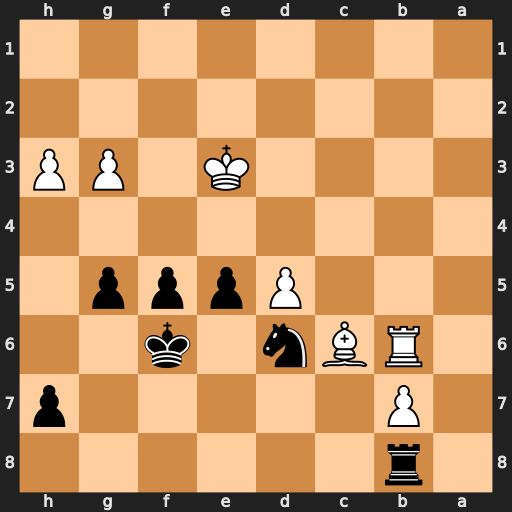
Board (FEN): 1r6/1P5p/1RBn1k2/3Pppp1/8/4K1PP/8/8
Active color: b
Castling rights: -
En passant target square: -
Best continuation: Nc4+ Kf2 Nxb6